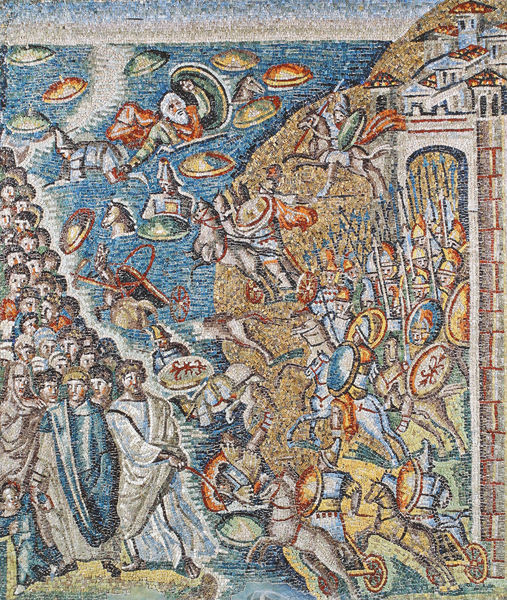
Titel: Mosaiken des Langhauses von Santa Maria Maggiore
Standort: Rom, S. Maria Maggiore (EU - I - Latium)
Schlagwörter: berg, blau, gott, himmel, kampf, mann, meer, wasser, menschen, stadt, rot, malerei, bart, bibel, pferd, pferde, reiter, grafik, wagen, fluß, krieg, schlacht, lanze, soldaten, wandmalerei, tor, schild, moses, burg, religion, schwert, waffen, mosaik, ritter, armee, rüstung, hölle, mittelalter, krieger, stadtmauer, lanzen, heilige, speere, fresko, streitwagen, rute, krebs, ägypten, schilde, troja, juden, ertrinken, heilge, troya, mosaic, häuserhellblau